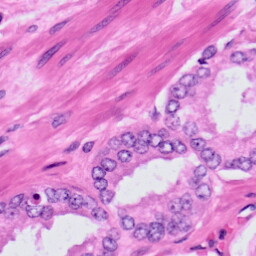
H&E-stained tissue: Prostate